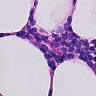
Metastatic tissue present: no